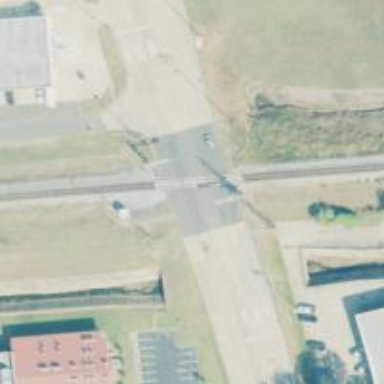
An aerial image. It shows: Level crossing along the railway.